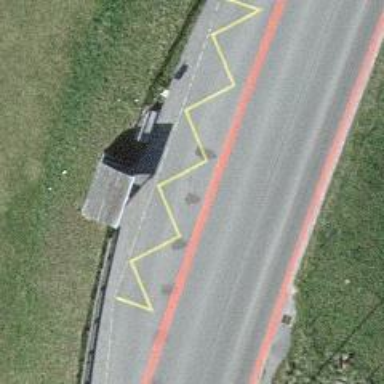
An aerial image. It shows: Bus stop with shelter.